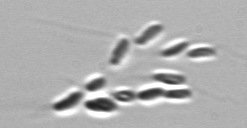
Label: Dinobryon